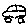
Label: car